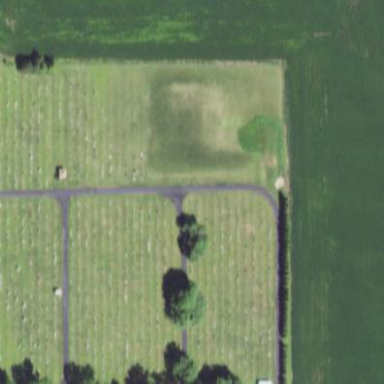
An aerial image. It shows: Cemetery.